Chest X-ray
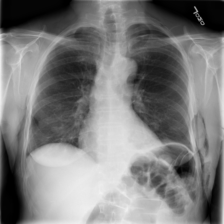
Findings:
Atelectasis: negative
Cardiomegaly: negative
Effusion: negative
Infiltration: negative
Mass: negative
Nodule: negative
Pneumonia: negative
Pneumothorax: positive
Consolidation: negative
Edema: negative
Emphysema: negative
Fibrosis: negative
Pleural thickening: negative
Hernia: negative